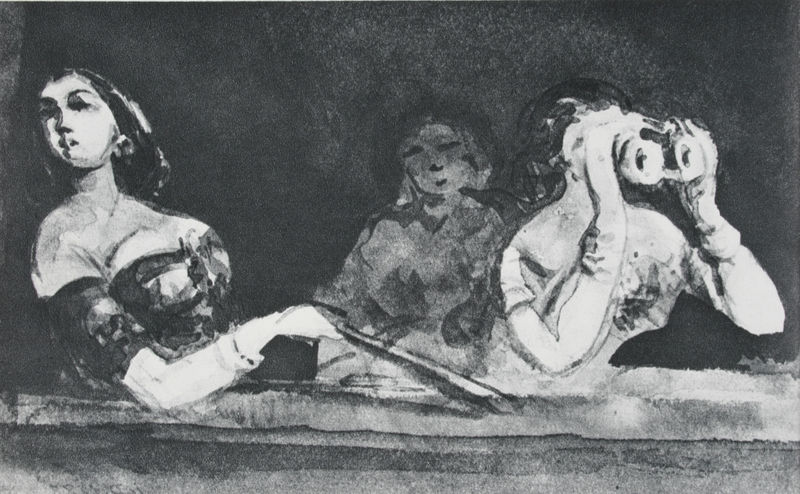
Titel: Au théâtre, Im Theater
Künstler: Constantin Guys
Standort: Paris
Institution: Musée de Petit Palais
Schlagwörter: gemälde, gruppe, hand, weiß, aquarell, frauen, mädchen, sitzen, abend, ausschnitt, brust, busen, damen, fenster, frau, grau, handschuhe, hintergrund, kleid, kleider, mund, nase, schwarz, skizze, vordergrund, zeichnung, ausblick, blick, dame, fächer, trinken, wand, arme, augen, blicke, dienerin, hals, schauen, brüstung, haare, adel, drei, ohrringe, spitzen, oper, theater, dekollete, dekoltee, stock, balkon, spanien, brüste, beobachten, zuschauer, zuschauerinnen, empore, loge, balcony, fancy, oil, white, women, karikatur, black, dress, girls, hair, ladies, nose, painting, theatre, three, weiber, woman, kopftuch, büste, gown, geländer, abendkleid, abendkleider, foto, schwarze, tusche, spanisch, schwarz weiss, wei0, aquatinta, entwurf, armband, zigarette, reise, eyes, ballustrade, fernrohr, schaten, fernglas, opernglas, drawing, zuschauen, neugier, black and white, chin, glasses, sketch, feminismus, proportionen, bracelet, opera, gallery, watching, draw, long hair, gowns, play, water color, paint, ghost, rich, abendmode, armreife, lavur, musical, damengesellschaft, guys, constantin, in der oper, lfrau, fan, aristocrat, 19. jahrhundert, 20. jahrhundert, fächer und glas, oernglas, binoculars, binocular, frauen in '''''''''kleidern, madame, spionieren, aristocrats, noblewomen, googles